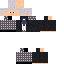
A male human skin with medium skin, wearing brown long hair dressed in a blue suit and black pants, featuring a closed mouth.